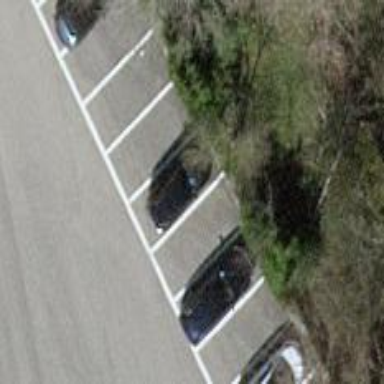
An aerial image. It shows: Parking area with asphalt surface.